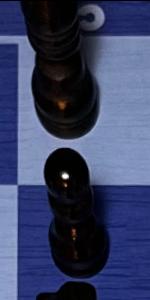
Label: Pawn_Black